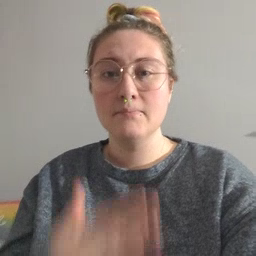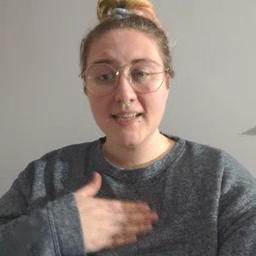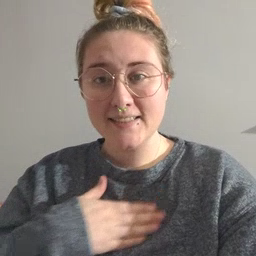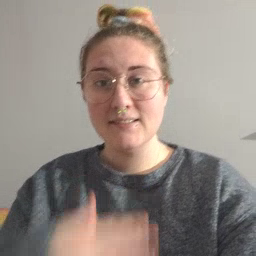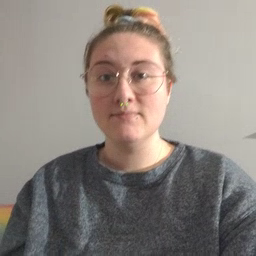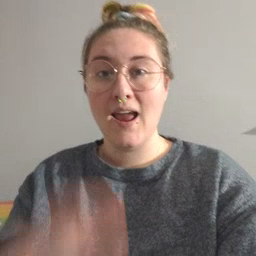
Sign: please